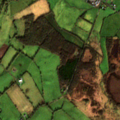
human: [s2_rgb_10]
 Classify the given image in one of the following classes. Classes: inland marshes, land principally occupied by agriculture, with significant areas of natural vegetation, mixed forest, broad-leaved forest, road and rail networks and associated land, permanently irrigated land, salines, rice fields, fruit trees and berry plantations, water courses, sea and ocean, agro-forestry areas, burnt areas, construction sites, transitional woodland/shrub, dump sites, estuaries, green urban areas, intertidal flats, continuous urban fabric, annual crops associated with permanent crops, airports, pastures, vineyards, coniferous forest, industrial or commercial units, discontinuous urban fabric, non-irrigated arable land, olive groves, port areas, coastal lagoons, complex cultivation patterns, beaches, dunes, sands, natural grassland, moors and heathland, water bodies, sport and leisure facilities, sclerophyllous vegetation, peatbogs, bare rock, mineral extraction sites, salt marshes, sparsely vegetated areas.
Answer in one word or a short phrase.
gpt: pastures, broad-leaved forest, coniferous forest